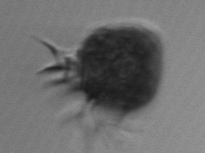
Label: Ciliophora